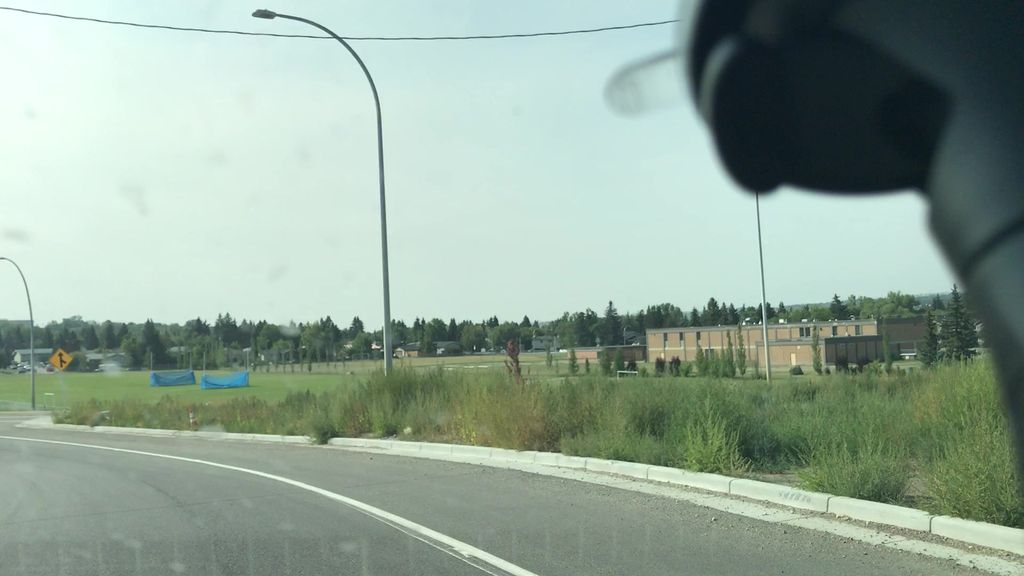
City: calgary